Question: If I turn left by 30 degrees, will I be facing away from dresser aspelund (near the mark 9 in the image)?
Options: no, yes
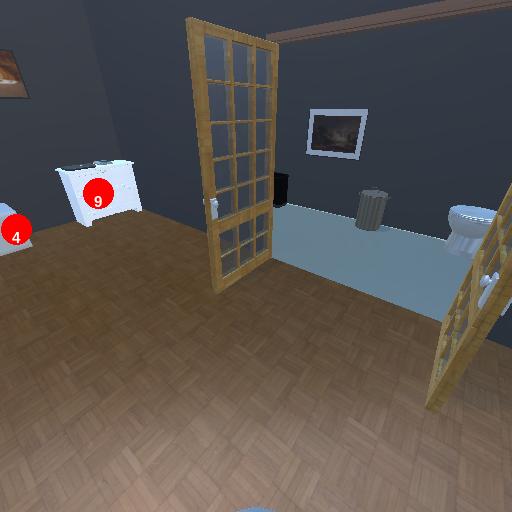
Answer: no